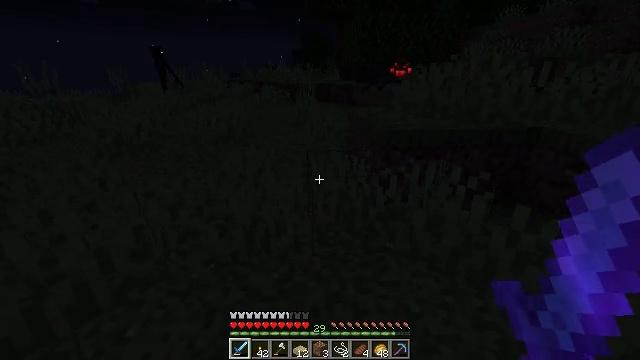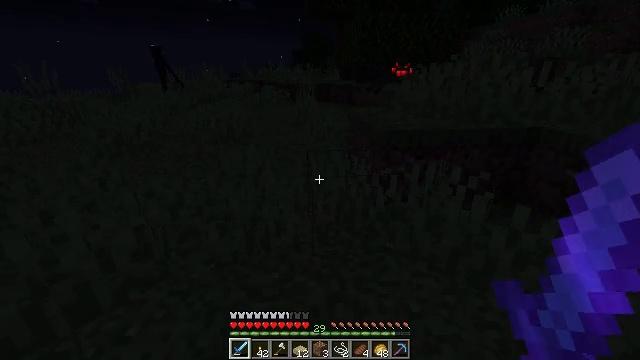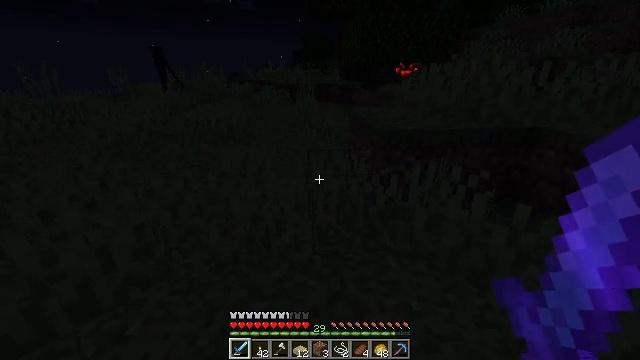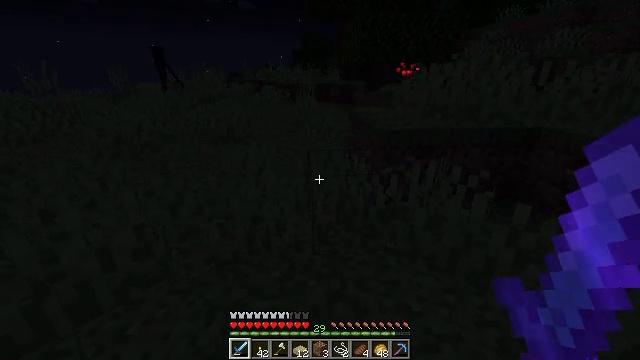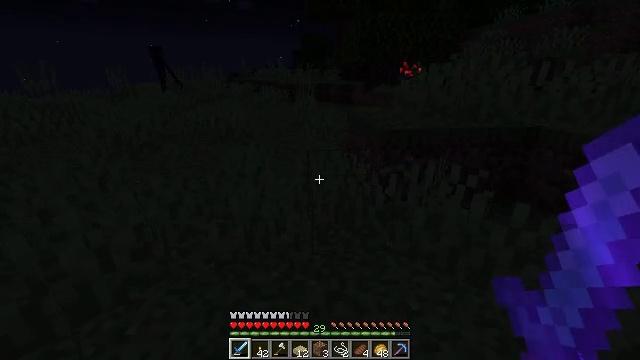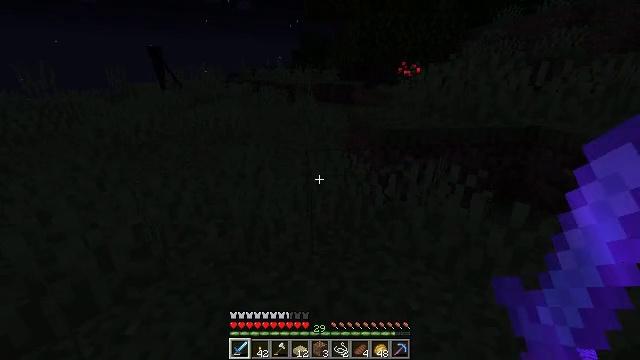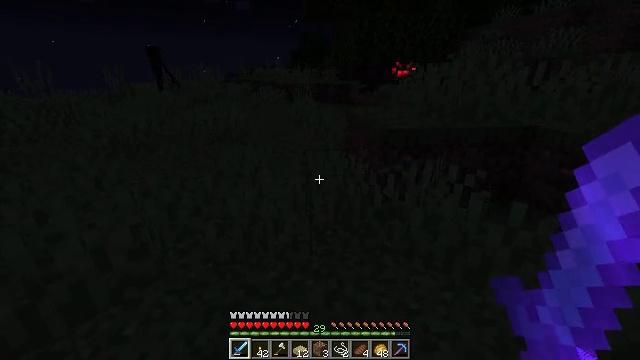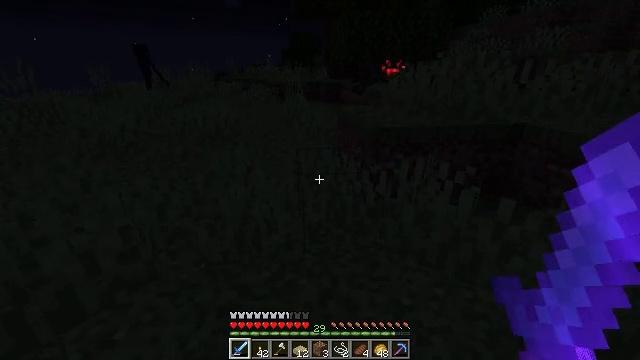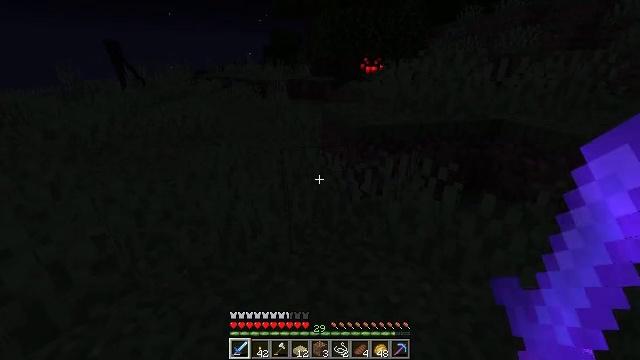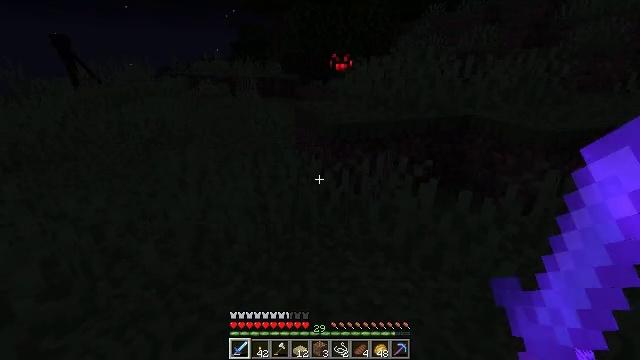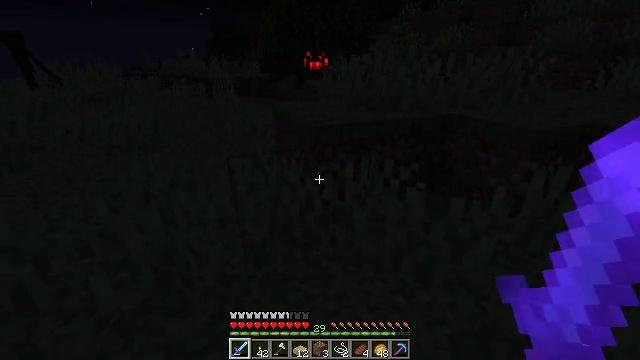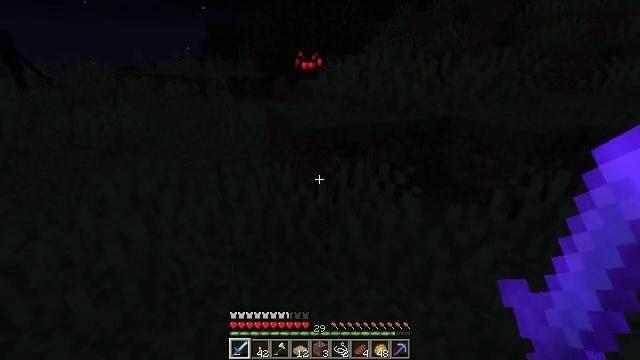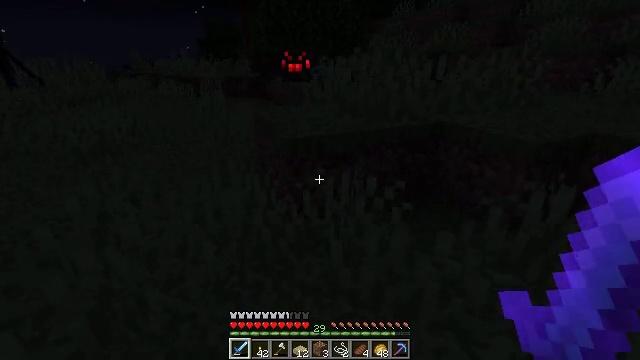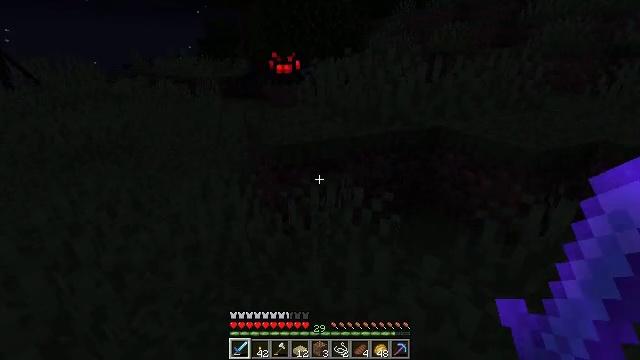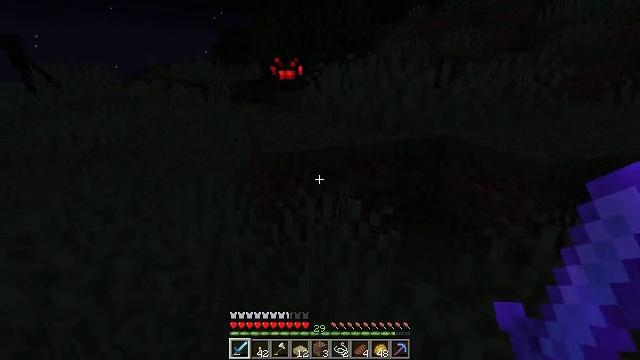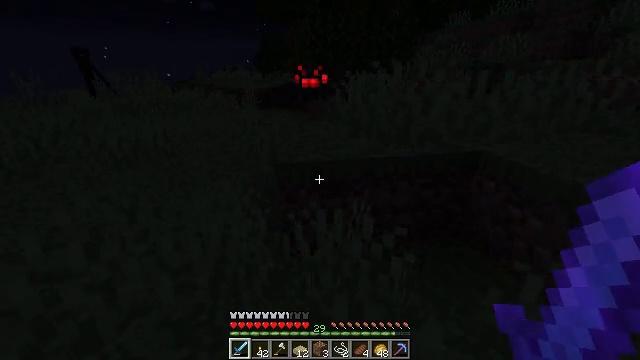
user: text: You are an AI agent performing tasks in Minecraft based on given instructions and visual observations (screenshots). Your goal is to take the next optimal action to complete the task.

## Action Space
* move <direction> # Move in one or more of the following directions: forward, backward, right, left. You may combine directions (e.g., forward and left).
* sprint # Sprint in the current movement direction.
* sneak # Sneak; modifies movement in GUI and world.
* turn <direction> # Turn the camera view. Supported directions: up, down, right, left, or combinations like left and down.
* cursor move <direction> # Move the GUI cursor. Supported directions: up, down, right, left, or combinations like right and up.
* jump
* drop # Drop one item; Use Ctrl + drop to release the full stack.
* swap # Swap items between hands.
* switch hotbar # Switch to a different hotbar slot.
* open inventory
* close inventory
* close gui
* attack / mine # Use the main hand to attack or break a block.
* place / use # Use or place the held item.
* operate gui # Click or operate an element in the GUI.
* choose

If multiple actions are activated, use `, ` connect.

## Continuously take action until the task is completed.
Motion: motion action
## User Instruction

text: Clear the ground by mining grass.
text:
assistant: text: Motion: no_op
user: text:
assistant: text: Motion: no_op
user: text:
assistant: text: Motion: no_op
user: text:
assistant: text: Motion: no_op
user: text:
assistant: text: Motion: no_op
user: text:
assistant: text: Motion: no_op
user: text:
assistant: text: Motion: turn right
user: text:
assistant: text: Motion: move forward, turn right
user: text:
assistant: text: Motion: move forward, turn right
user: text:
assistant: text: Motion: move forward and move right, turn right
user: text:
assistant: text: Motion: move forward and move right
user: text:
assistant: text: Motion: move forward and move right
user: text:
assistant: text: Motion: move forward and move right
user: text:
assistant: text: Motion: move forward and move right, turn left
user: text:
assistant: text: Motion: move right, turn left and up
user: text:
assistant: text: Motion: move right, turn left
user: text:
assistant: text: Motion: move right, turn left
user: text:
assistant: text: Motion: move back and move right, turn left
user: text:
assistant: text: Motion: move back
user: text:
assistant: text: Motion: move back
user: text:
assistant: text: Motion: move back and move left
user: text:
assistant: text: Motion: move back and move left
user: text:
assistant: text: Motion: move back and move left
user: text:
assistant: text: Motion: move back and move left
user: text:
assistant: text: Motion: move back and move left
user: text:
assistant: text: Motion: move back and move left
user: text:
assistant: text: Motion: move left
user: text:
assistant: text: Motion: move left
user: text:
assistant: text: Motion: move left
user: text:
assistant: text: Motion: move left, turn right